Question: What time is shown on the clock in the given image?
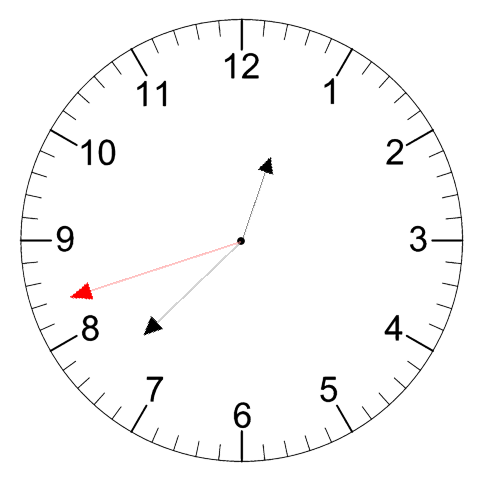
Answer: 12:37:42